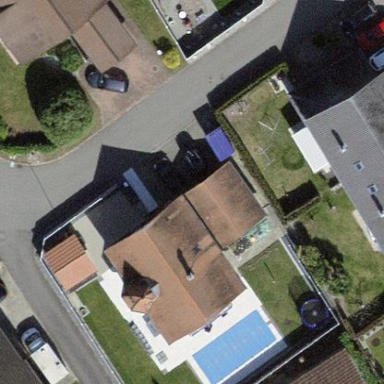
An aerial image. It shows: Building with tile roof.